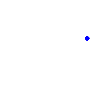
Particle: pion